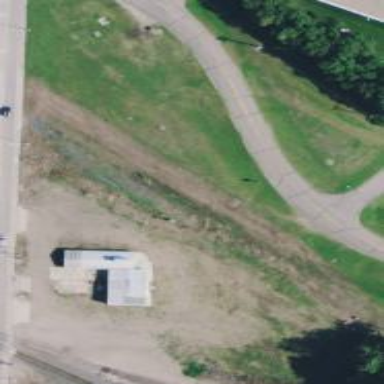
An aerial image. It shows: Abandoned railway siding.